Question: I have uploaded <URL>.
Firebug claims that no file is missing and yet on both IE and FF it doesn't look good as expected and also the script doesn't work (no errors).
Here are the <URL>.
And here is a screenshot:

Any thoughts on why this happens? What's missing?
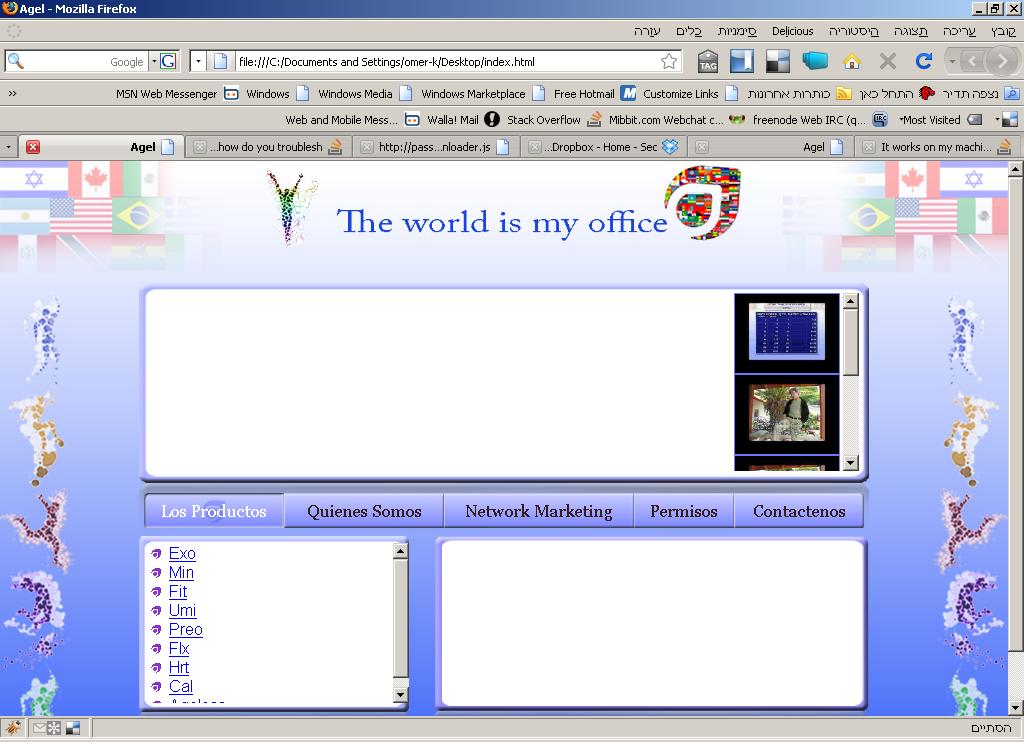
Answer: Well the problem was this:
> The site currently on line and the
files you sent aren't identical. the
images in the sent file are correct.
if you compare the two you'll see that
the images on line are LARGER then
they should be and that is why the
site looks off. It is NOT a CSS issue
- the images just need to be replaced with the images in the correct size.
I'm mailing you the full site you sent
me again with the correct images only.
Please scrub the server from ALL
IMAGES on it and then re-install the
site with the correct images.
This is from my designer.
Strange that the subversion wasn't updated.